Question: I would like to draw a kind of PivotChart using Gnuplot.
So I need to ignore some lines of data in my file.
I tried the following:
'''
unset key
set xtics font "Times-Roman, 5"
set ytics font "Times-Roman, 5"
set multiplot layout 4,3 #title "Multiplots
"
plot [7:50][0:1] 'forStackoverGnuplot.txt' using 1:($2==0?($3==4?$4:NaN):NaN) with lines ti '4'
plot [7:50][0:1] 'forStackoverGnuplot.txt' using 1:($2==0?($3==4?$4:"fe"):"fe") with lines ti '4'
'''
Datafile:
'''
20 0 5 0.668593155
7 0 4 0.885223087
20 0 5 0.668593155
10 0 4 0.92239289
20 0 5 0.668593155
20 0 4 0.834947746
30 0 4 0.693726036
50 0 4 0.47169919
'''
But I get:

which is not the result I expected. What can I do? I want to let the data lines interlaced.
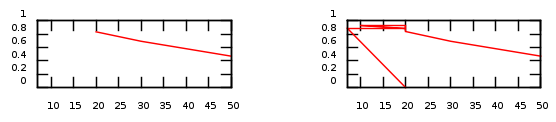
Answer: Basically, 'gnuplot' differentiates between missing and invalid data points, see e.g. <URL>.
If you have an undefined point (e.g. as 'NaN' or '1/0'), the plot line is interrupted. To achieve this, you would need to set 'datafile missing'. But that doesn't work if you evaluate something in the 'using' statement, because then its too late for the 'undefined' <-> 'missing' choice (Selecting columns e.g. with 'using 1:4' is ok). So the statement
'''
set datafile missing '?'
plot 'forStackoverGnuplot.txt' using 1:(($2==0 && $3==4) ? $4 : '?')
'''
does work.
Instead you must filter the data externally, and remove the affected rows, before plotting them:
'''
unset key
set style data linespoints
set multiplot layout 1,2
plot [7:50][0:1] 'forStackoverGnuplot.txt' using 1:(($2==0 && $3==4) ? $4 : 1/0)
filter = '< awk ''{ if ($2 == 0 && $3 == 4) print $1, $2, $3, $4}'' '
plot [7:50][0:1] filter.' forStackoverGnuplot.txt' using 1:4
unset multiplot
'''
This gives:

In the left graph the points are plotted, but are not connected by lines, because there are 'invalid' points between them.